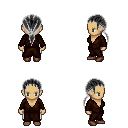
a pixel art fantasy rpg character, female body template, human, tanned skin, brown robe, white pants, gray ponytail hairstyle, brown shoes, four views (front, back, left, right), 2x2 character sprite sheet, small pixel art, hard edges, no anti-aliasing